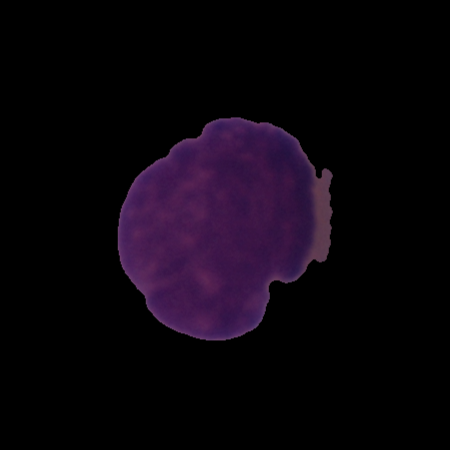
Label: cancer